Pattern: Spatter
Description: Randomly create a spatter effect on an image.
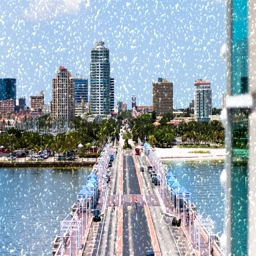
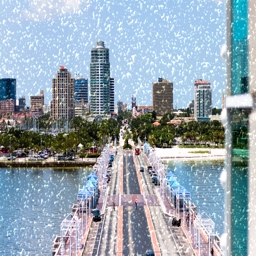
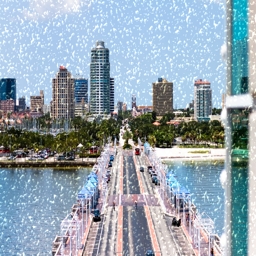
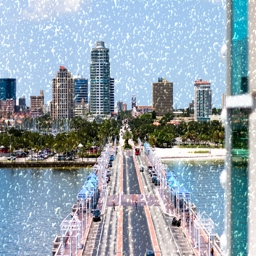